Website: lowes
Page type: order-tracking
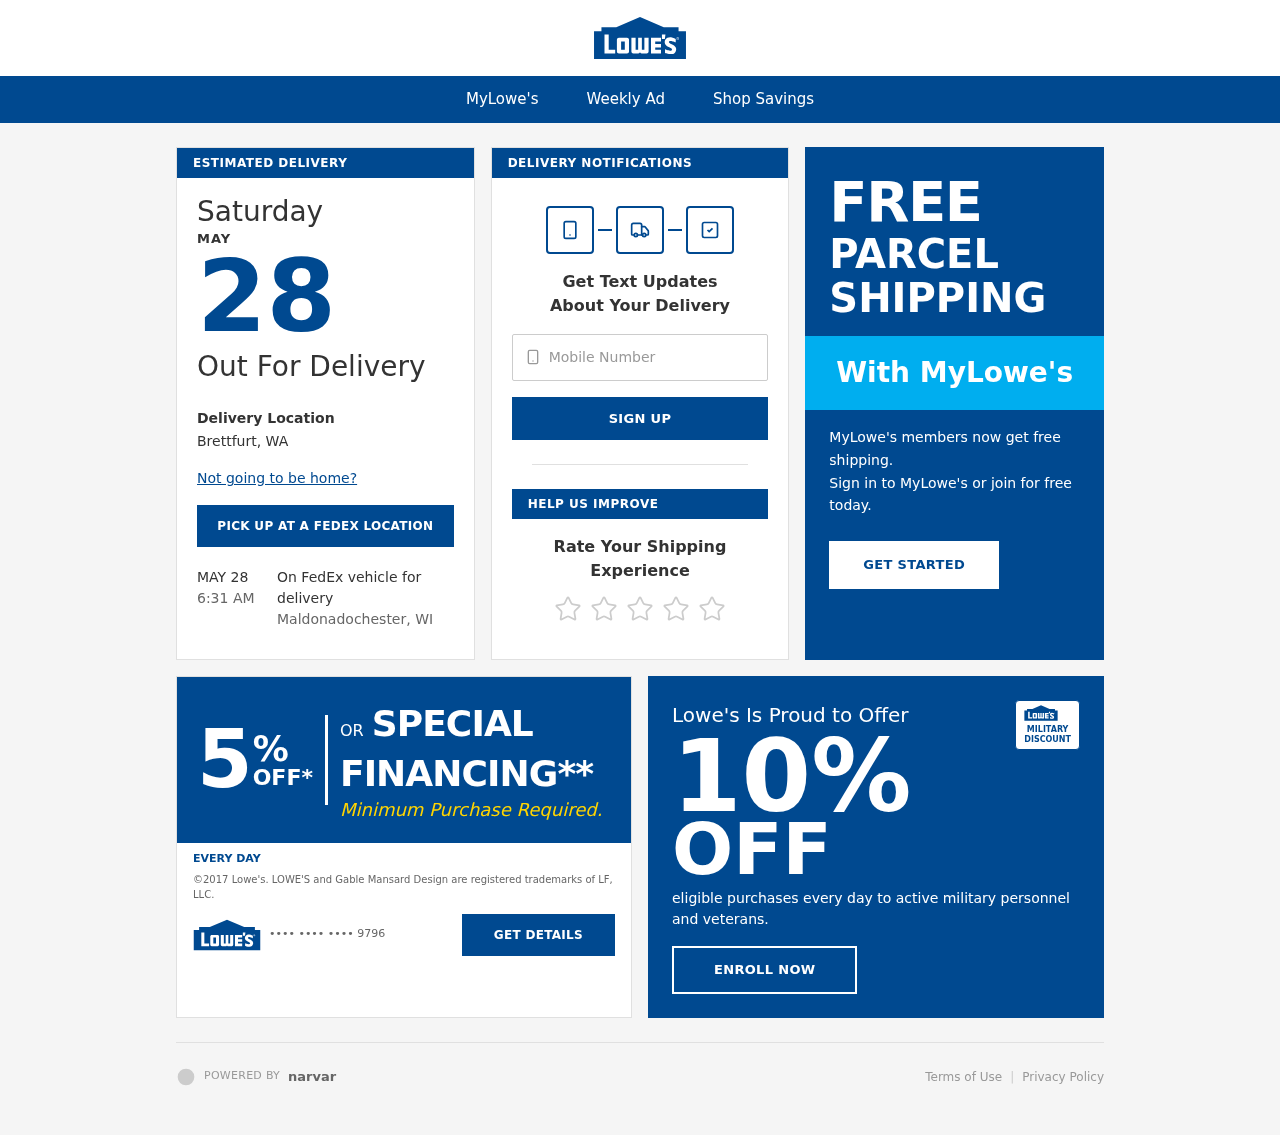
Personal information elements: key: PII_CARD_LAST4
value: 9796
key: PII_PHONE
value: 6006910312
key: PII_CITY_STATE
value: Brettfurt, WA
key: PII_CITY_STATE2
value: Maldonadochester, WI
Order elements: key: ORDER_DELIVERY_DATE
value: MAY
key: ORDER_DELIVERY_DATE
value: MAY 28
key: ORDER_DELIVERY_DATE
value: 6:31 AM
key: ORDER_DELIVERY_DATE
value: Saturday
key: ORDER_DELIVERY_DATE
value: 28